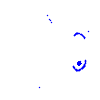
Particle: electron